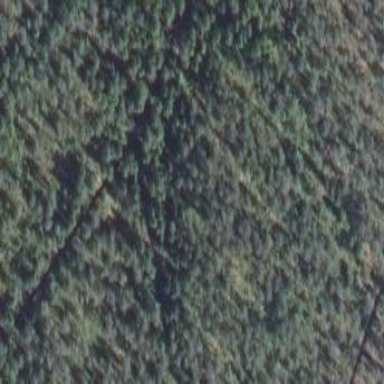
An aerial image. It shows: Woodland consisting mainly of needle-leaved trees.